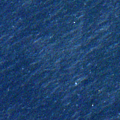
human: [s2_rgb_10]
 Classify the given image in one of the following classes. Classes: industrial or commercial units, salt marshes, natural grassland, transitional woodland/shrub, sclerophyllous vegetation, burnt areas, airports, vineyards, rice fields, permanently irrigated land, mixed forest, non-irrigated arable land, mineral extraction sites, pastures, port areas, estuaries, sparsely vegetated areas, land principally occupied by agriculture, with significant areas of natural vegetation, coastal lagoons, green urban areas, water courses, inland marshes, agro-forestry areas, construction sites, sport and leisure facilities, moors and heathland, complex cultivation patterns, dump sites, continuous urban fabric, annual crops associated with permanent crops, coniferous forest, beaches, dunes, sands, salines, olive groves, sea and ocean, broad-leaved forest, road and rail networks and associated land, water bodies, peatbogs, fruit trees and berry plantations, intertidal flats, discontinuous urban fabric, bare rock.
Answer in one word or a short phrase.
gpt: sea and ocean